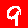
Digit: 9